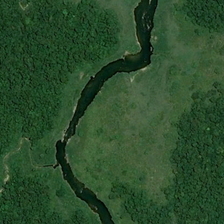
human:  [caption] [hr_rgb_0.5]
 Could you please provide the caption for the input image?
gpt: a long river flows through the land .

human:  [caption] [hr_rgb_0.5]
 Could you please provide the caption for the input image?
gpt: a large number of trees have been planted on both sides of the river .

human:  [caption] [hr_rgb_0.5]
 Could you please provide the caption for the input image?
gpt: a large number of trees have been planted on both sides of the river .

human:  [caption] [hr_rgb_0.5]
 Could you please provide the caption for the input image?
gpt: a long river flows through the land .

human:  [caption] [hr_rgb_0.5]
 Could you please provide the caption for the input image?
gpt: a long river flows through the land .